Question: '''
<Window WindowStyle="None" WindowState="Minimized" ResizeMode="NoResize"
ShowInTaskbar="False">
'''
When I minimize a WPF window with these settings for WindowStyle, WindowState,
ResizeMode and ShowInTaskbar properites a ghost window looking like this:

appears on the desktop...
When I change ShowInTaskbar property to "True" the ghost window is not displayed but I don't want the window to show in the taskbar so that is not a solution...
Did anyone ever run into this and is there a solution?
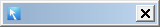
Answer: If you want to minimize to tray, try this
'''
public MainWindow()
{
InitializeComponent();
System.Windows.Forms.NotifyIcon trayIcon = new System.Windows.Forms.NotifyIcon();
trayIcon.Icon = new System.Drawing.Icon("myIcon.ico");
trayIcon.Visible = true;
trayIcon.Click += (s, e) =>
{
Show();
WindowState = WindowState.Normal;
};
}
protected override void OnStateChanged(EventArgs e)
{
if (WindowState == WindowState.Minimized)
{
Hide();
}
base.OnStateChanged(e);
}
'''